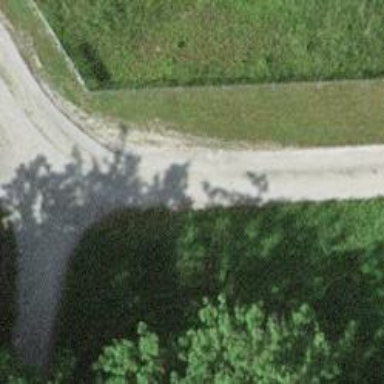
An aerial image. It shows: Track road with concrete lanes of grade1 quality.